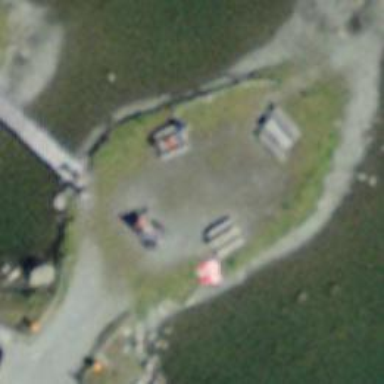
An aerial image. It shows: Picnic table located in leisure land area.